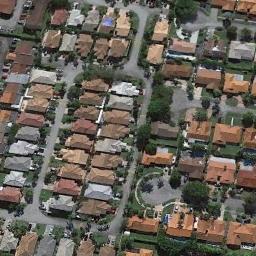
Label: dense_residential